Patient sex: M
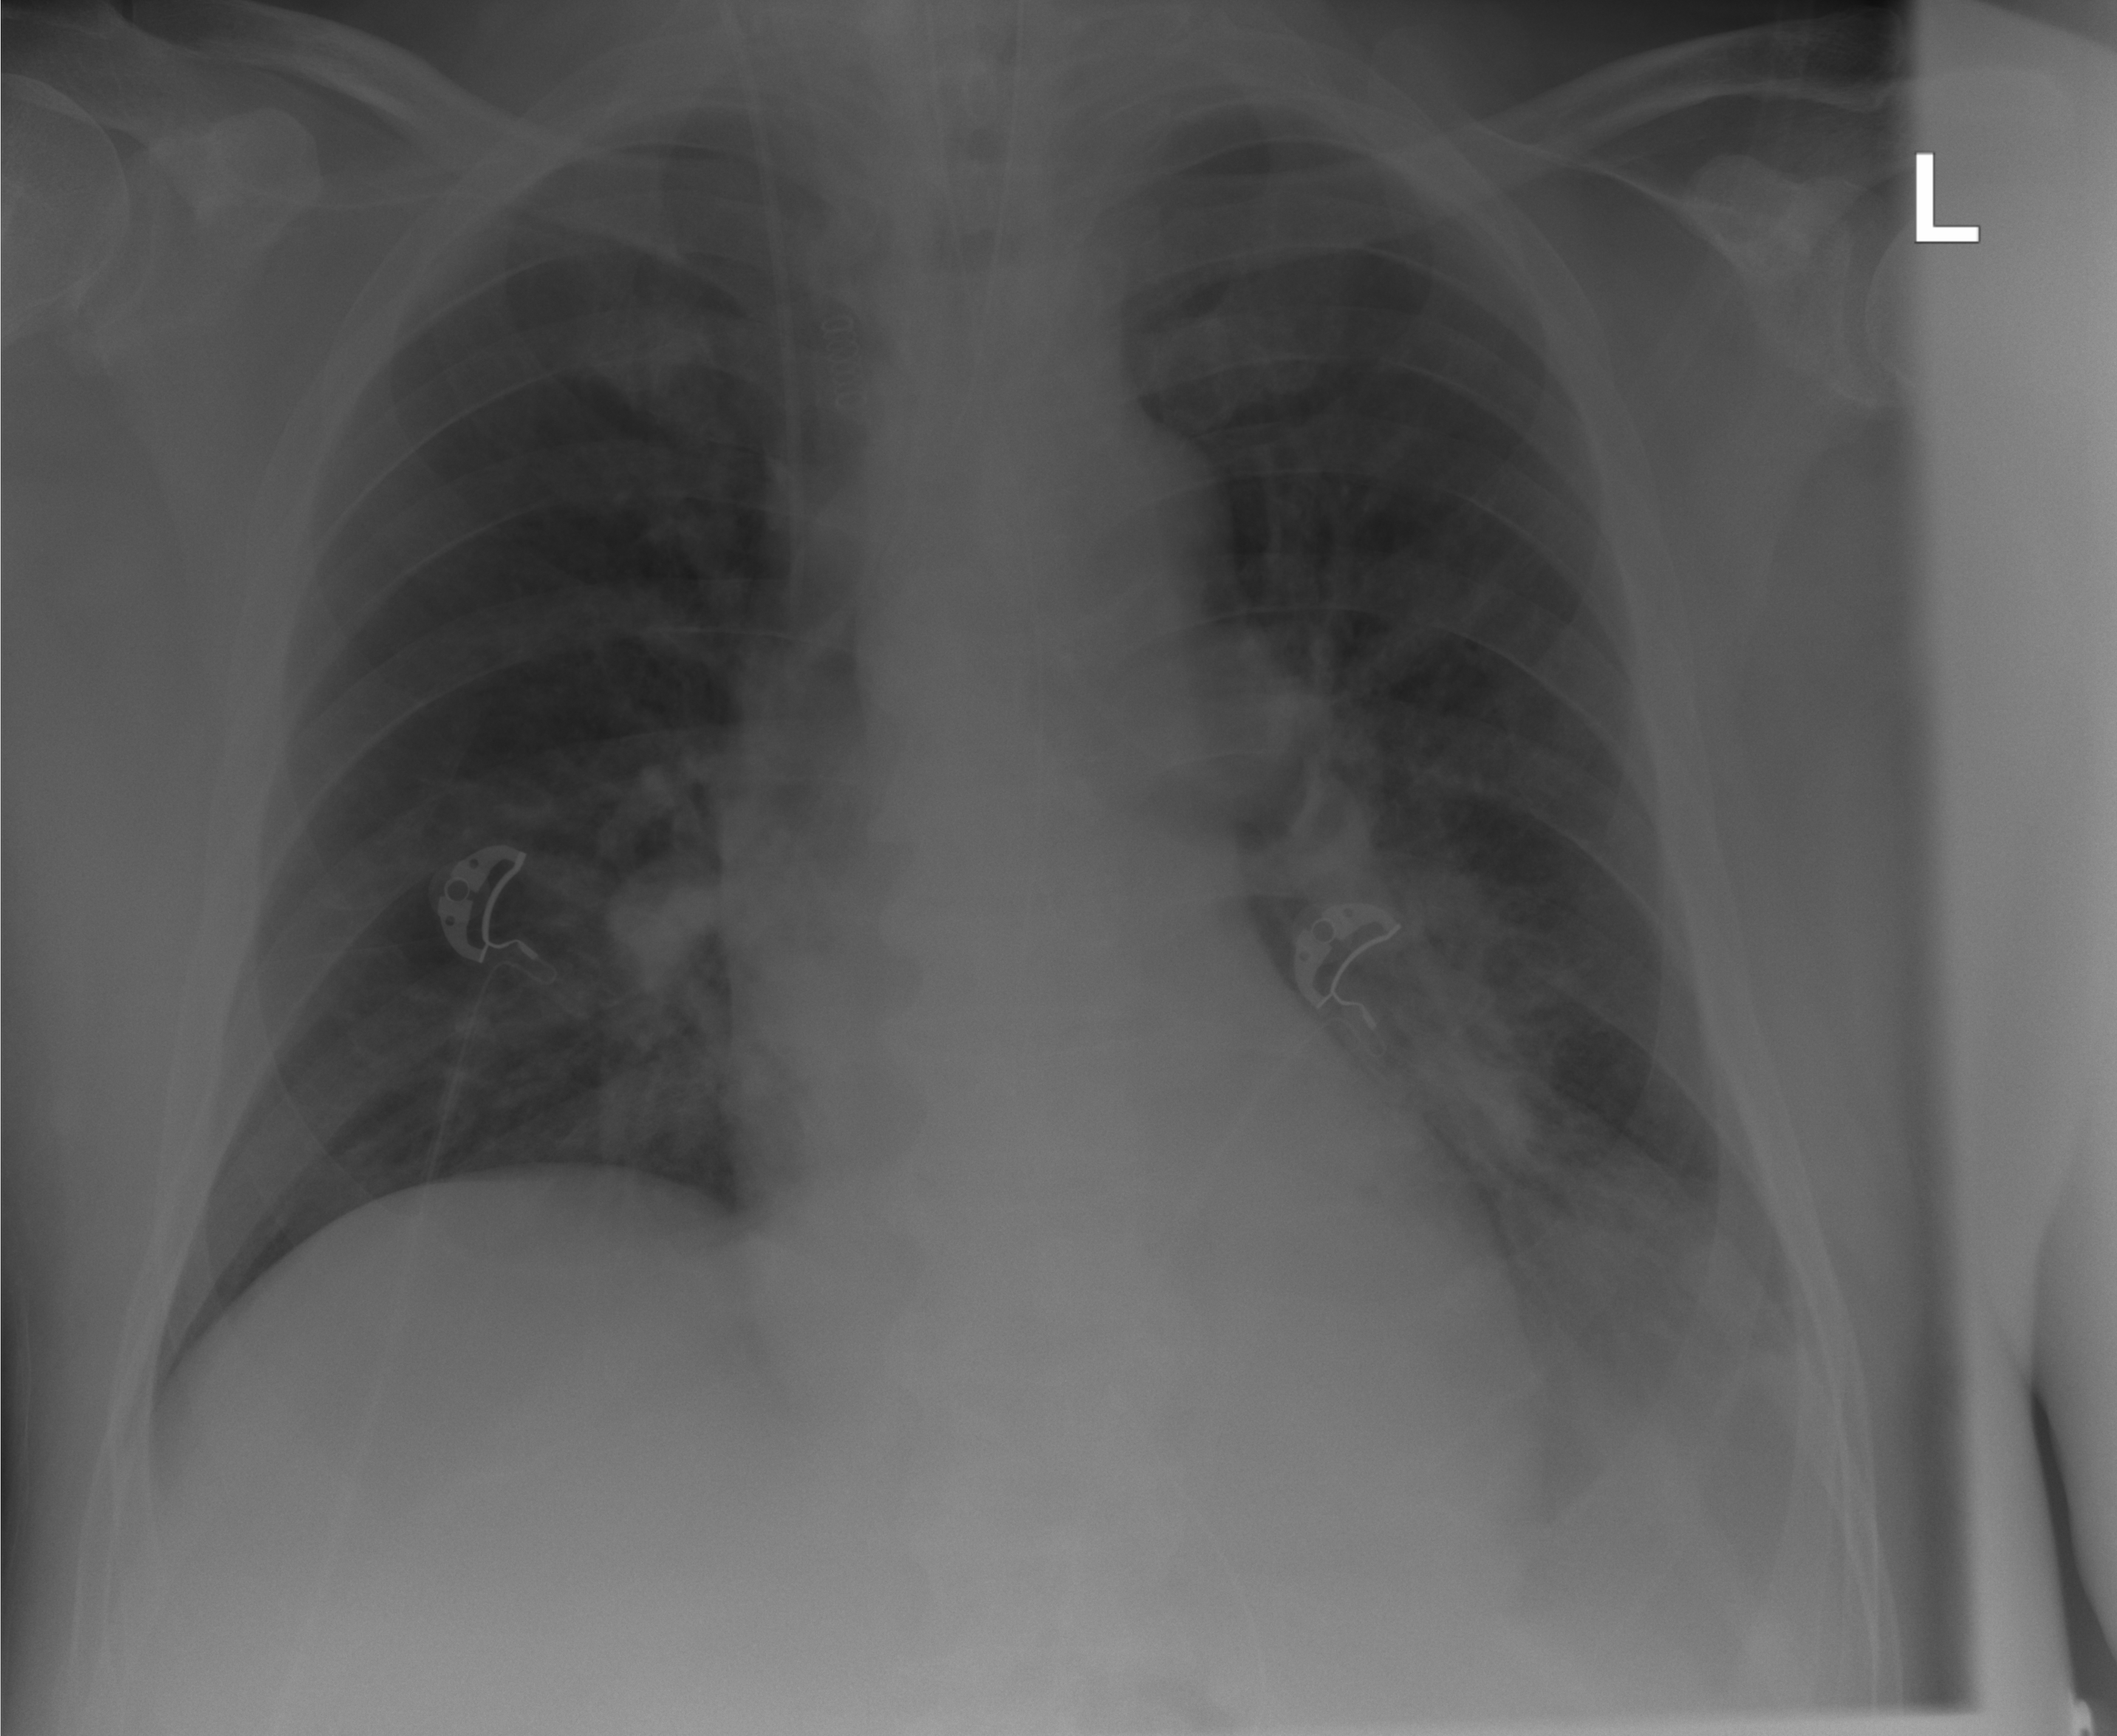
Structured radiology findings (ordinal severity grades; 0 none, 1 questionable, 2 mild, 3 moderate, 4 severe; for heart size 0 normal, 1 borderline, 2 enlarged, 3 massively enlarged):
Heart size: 0
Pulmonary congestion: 0
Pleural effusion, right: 0
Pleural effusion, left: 2
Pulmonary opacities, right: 0
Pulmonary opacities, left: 0
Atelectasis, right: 0
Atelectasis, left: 0